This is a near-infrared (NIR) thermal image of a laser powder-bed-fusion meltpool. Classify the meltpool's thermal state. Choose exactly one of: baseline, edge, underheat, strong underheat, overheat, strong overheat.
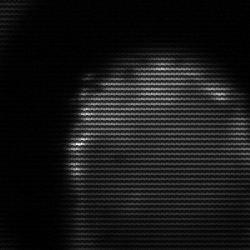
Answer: edge